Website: lowes
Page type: review-order
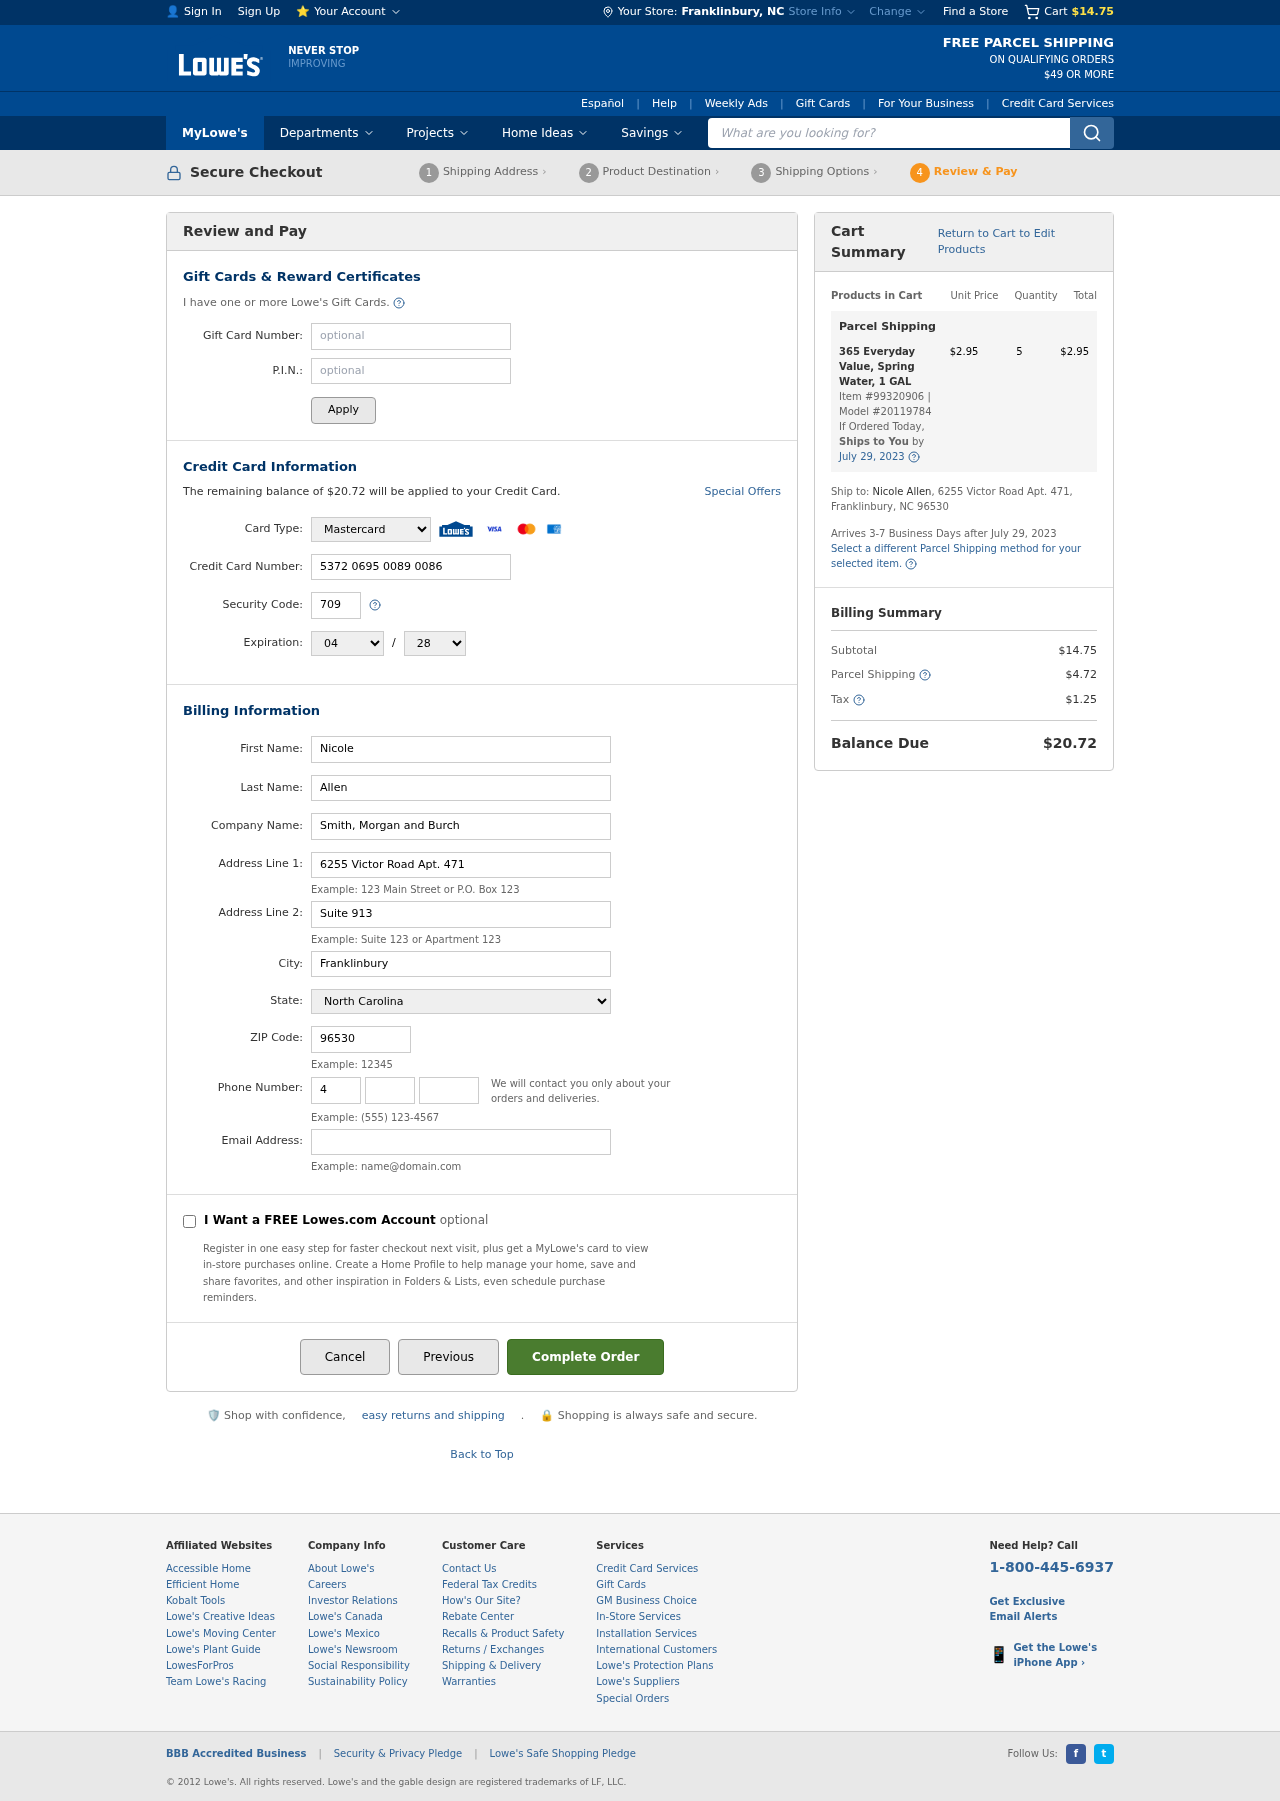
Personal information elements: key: PII_CARD_CVV
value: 709
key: PII_CARD_EXPIRY_MONTH
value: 04
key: PII_CARD_EXPIRY_YEAR
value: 28
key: PII_CARD_NUMBER
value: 5372 0695 0089 0086
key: PII_CARD_TYPE
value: Mastercard
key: PII_CITY
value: Franklinbury
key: PII_CITY_STATE
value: Franklinbury, NC
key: PII_COMPANY
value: Smith, Morgan and Burch
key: PII_EMAIL
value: nallen@yahoo.com
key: PII_FIRSTNAME
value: Nicole
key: PII_LASTNAME
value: Allen
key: PII_PHONE_AREA
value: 440
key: PII_PHONE_PREFIX
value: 507
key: PII_PHONE_SUFFIX
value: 1498
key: PII_POSTCODE
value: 96530
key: PII_STATE
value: North Carolina
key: PII_STREET
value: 6255 Victor Road Apt. 471
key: PII_STREET2
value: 6255 Victor Road Apt. 471
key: PII_STREET2
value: Suite 913
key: PII_FULLNAME2
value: Nicole Allen
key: PII_CITY_STATE_ZIP2
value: Franklinbury, NC 96530
Product elements: key: PRODUCT1_NAME
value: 365 Everyday Value, Spring Water, 1 GAL
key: PRODUCT1_PRICE
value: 2.95
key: PRODUCT1_QUANTITY
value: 5
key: PRODUCT1_ITEM_NUMBER
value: Item #99320906
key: PRODUCT1_MODEL_NUMBER
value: Model #20119784
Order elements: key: ORDER_SUBTOTAL
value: $14.75
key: ORDER_BALANCE_DUE
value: $20.72
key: ORDER_SHIPPING_DATE
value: July 29, 2023
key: ORDER_ITEM_TOTAL
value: $2.95
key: ORDER_SHIPPING_DATE2
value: July 29, 2023
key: ORDER_SHIPPING_COST
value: $4.72
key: ORDER_TAX
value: $1.25
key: ORDER_TOTAL
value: $20.72
Search elements: key: HEADER_SEARCH
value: What are you looking for?